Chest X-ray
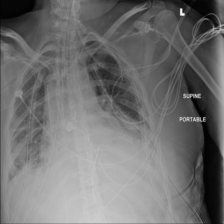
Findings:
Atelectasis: negative
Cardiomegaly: negative
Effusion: negative
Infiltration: negative
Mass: negative
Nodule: negative
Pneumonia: negative
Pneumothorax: positive
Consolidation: negative
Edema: negative
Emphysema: negative
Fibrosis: negative
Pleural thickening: negative
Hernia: negative